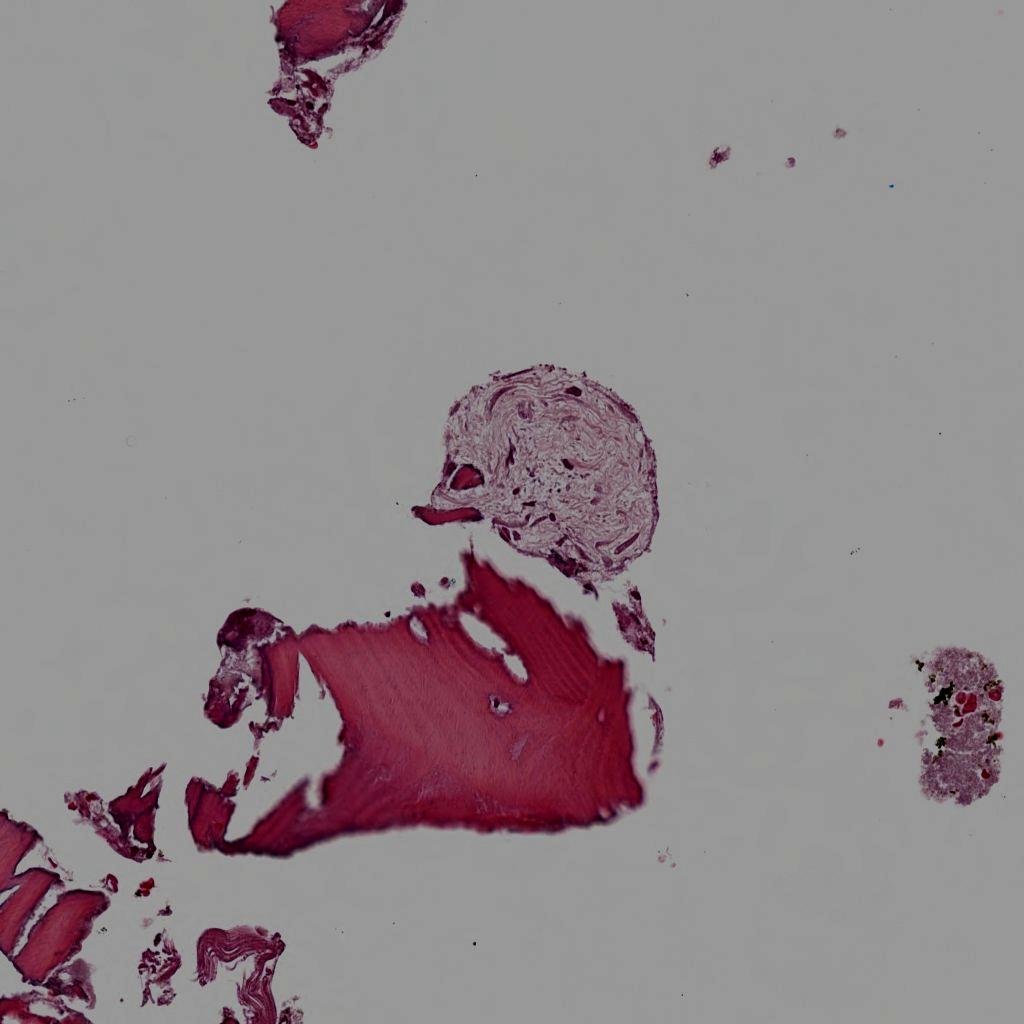
Label: Non-Tumor